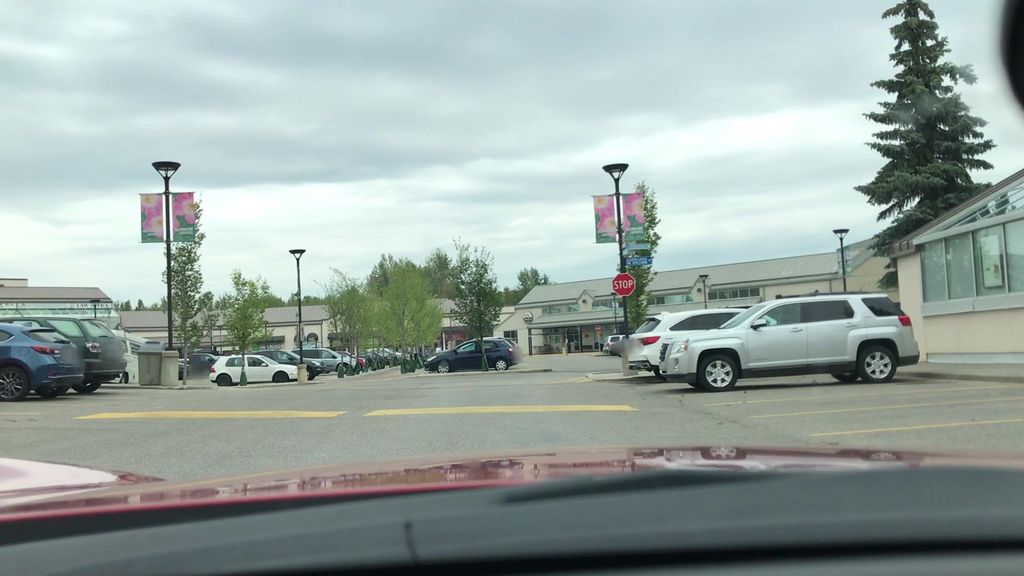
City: calgary